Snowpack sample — Loveland Pass, Silver Plume, Colorado, USA (2/11/26, 12:00 PM MST)
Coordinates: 39.663, -105.886
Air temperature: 35 °F
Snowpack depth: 82 cm
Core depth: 40 cm
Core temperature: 23 °F
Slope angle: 13°, slope face: 12°
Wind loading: high
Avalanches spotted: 1
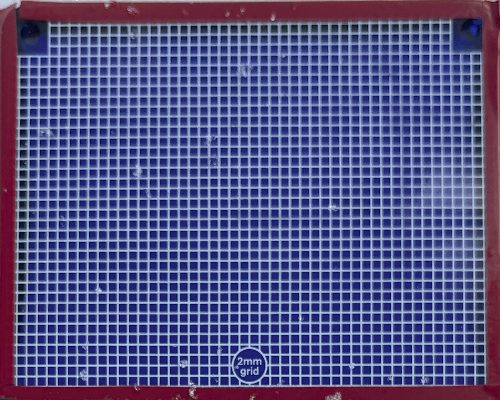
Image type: profile
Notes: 1 small avalanche spotted on the north side of the bowl, lots of wind loading